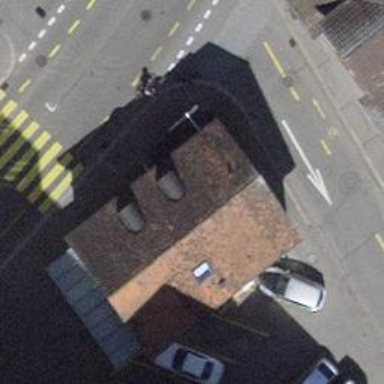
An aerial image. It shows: Restaurant.